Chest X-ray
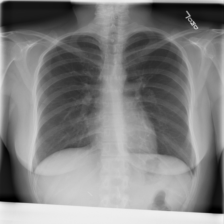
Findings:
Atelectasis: negative
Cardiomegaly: negative
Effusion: negative
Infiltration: negative
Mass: negative
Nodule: negative
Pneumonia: negative
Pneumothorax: negative
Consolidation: negative
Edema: negative
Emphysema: negative
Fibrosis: negative
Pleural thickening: negative
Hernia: negative